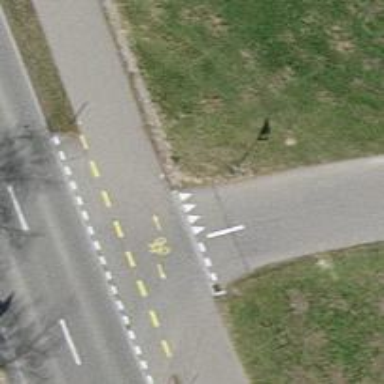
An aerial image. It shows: Unmarked road crossing.